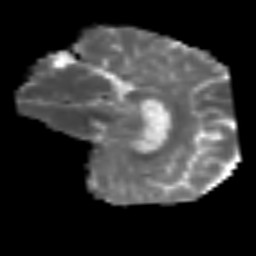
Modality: MD
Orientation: sagittal
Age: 62
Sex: female
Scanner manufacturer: siemens
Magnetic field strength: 3 T
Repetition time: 3.2 s
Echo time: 0.081 s